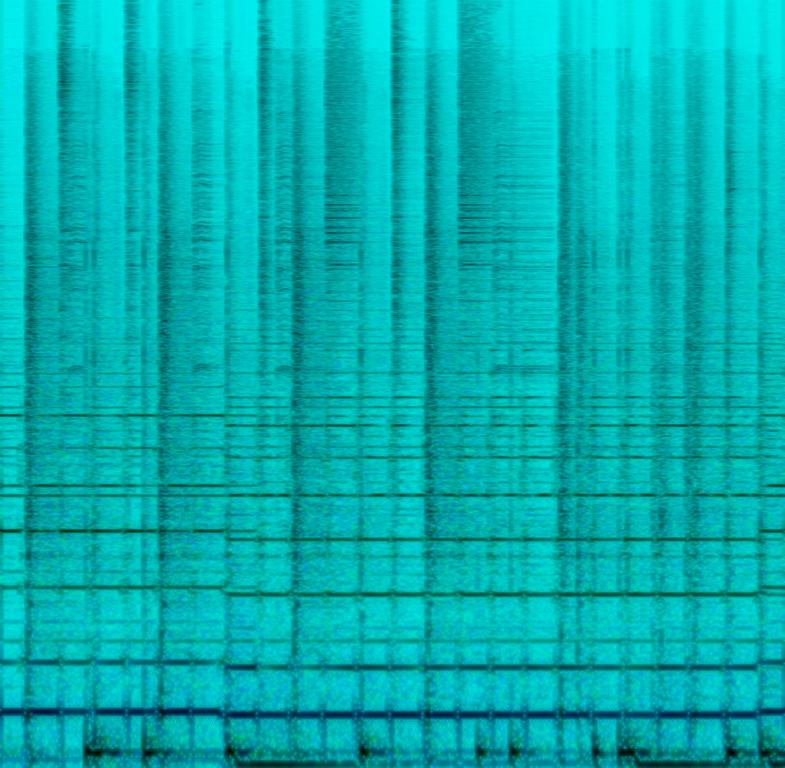
The song is an instrumental. The tempo is medium with a strong drumming rhythm, keyboard harmony, string synth harmony, guitar lead and a bass guitar shadowing the melody line in harmony. The song has rock music influences with a sense of mystery and adventure. The song is a soundtrack for an adventure sports documentary.